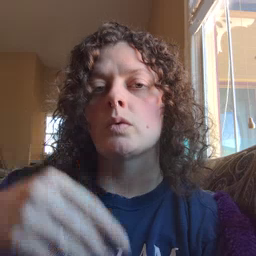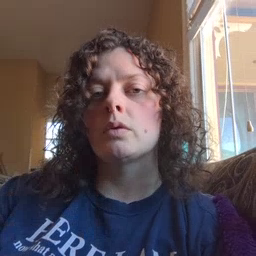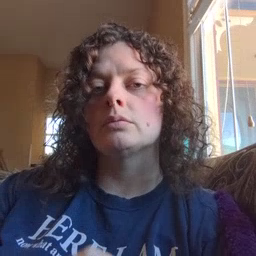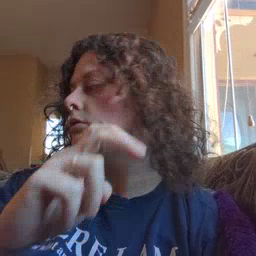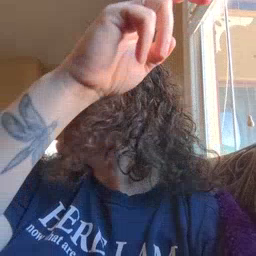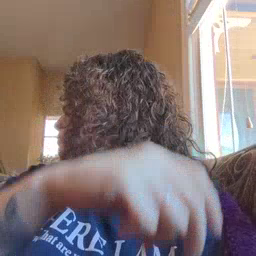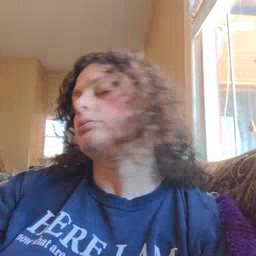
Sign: stairs